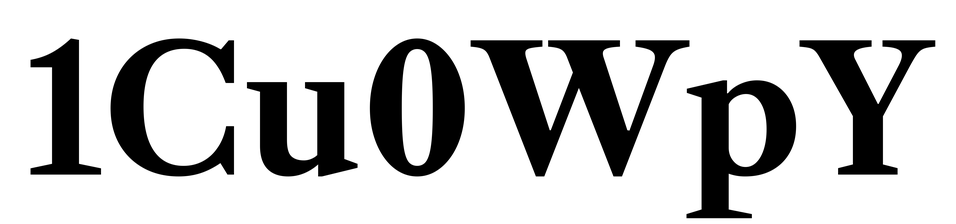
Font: LibreCaslonText_Bold